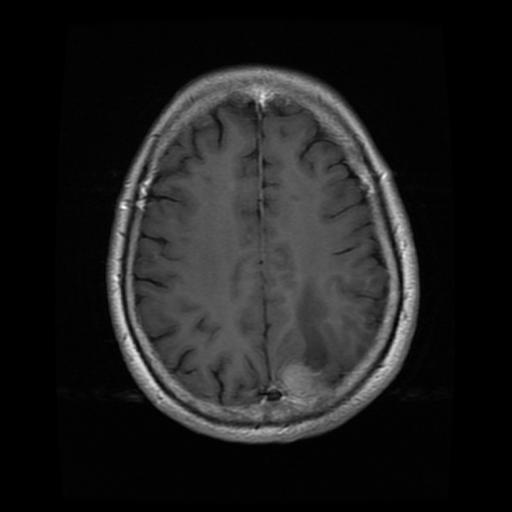
Label: meningioma